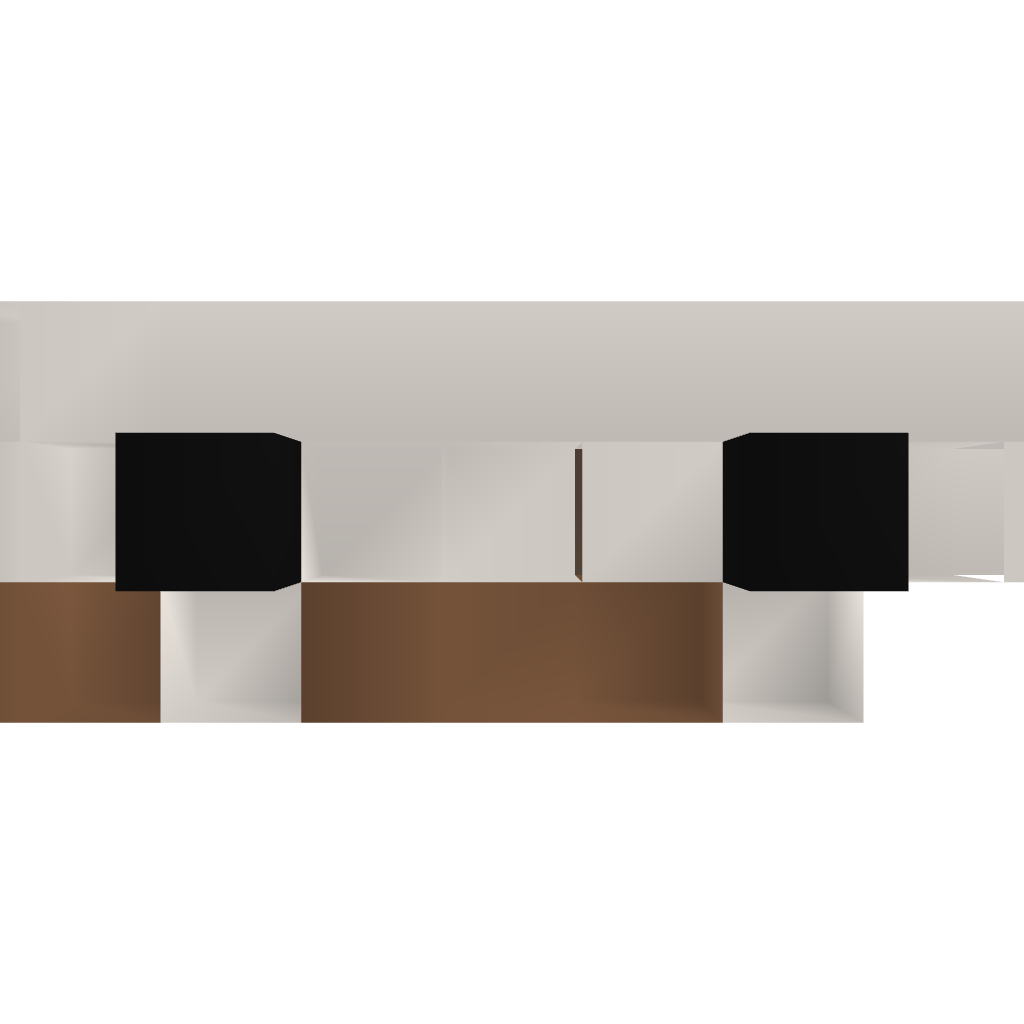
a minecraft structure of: A simple clock